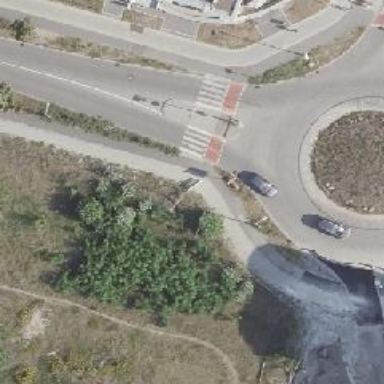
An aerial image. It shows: Marked footway crossing with zebra crossing and island. The cycleway has asphalt surface.